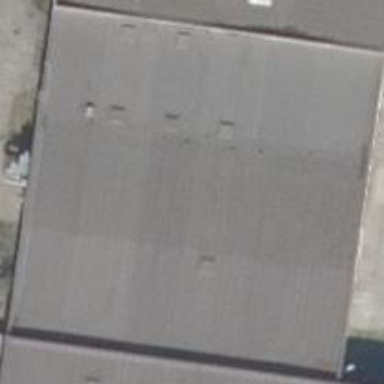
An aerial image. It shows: Building with flat grey roof.